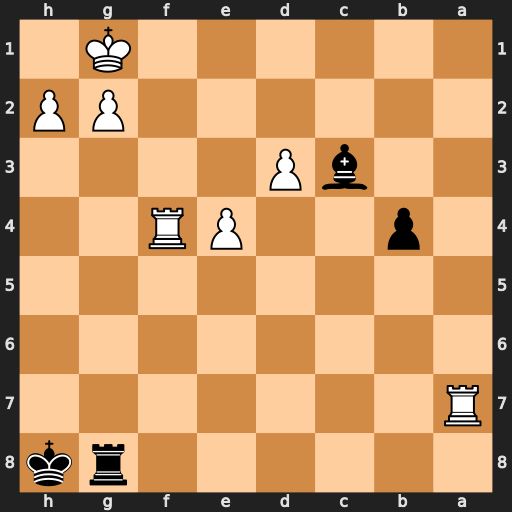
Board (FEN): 6rk/R7/8/8/1p2PR2/2bP4/6PP/6K1
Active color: b
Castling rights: -
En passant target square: -
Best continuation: Bd4+ Kf1 Bxa7